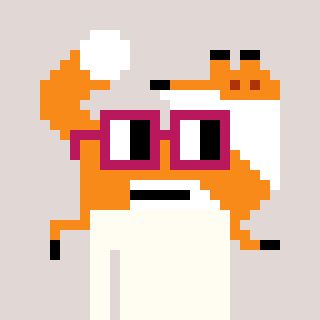
a pixel art character with square dark red glasses, a fox-shaped head and a rust-colored body on a warm background